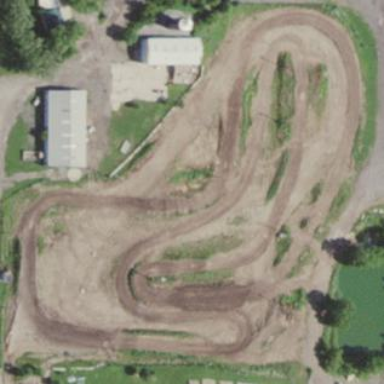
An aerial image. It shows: Motocross pitch for leisure land activities.